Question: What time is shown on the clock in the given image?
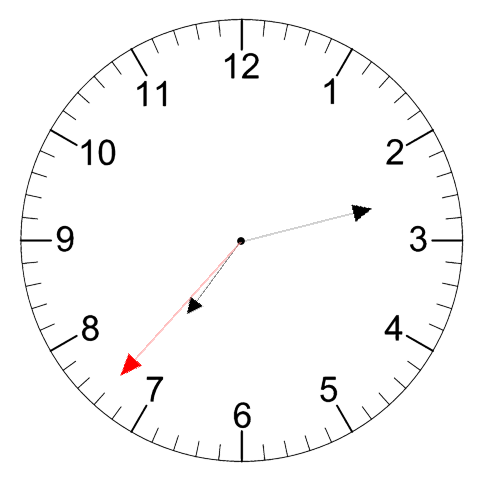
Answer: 07:12:37